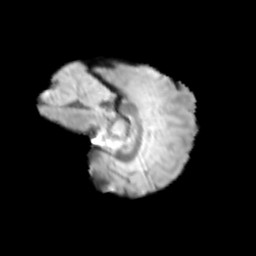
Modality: T2w
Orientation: sagittal
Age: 11
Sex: male
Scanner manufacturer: siemens
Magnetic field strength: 3 T
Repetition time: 3.8 s
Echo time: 0.07 s